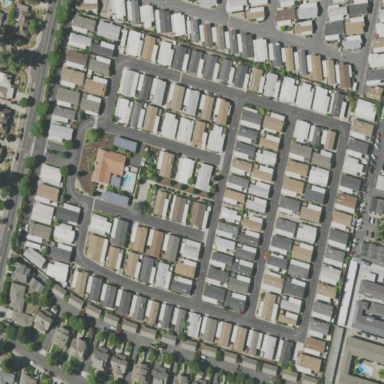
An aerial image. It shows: Residential area known as trailer park.